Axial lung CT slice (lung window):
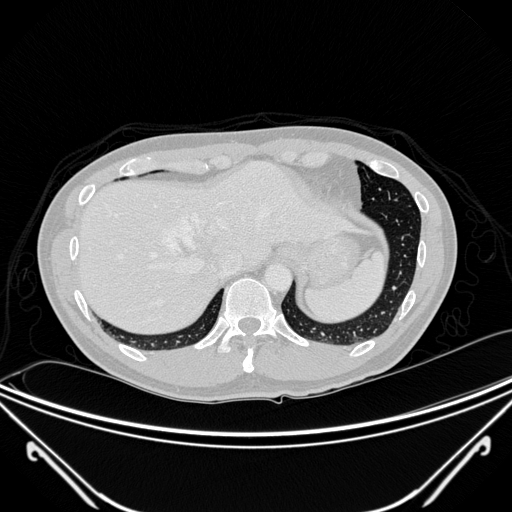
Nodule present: no